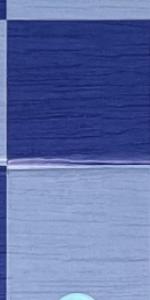
Label: Empty